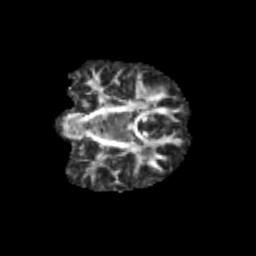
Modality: FA
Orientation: coronal
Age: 9
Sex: female
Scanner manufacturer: siemens
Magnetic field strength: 3 T
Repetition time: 3.8 s
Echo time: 0.07 s